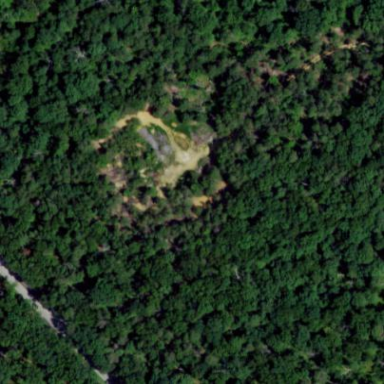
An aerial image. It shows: Forest area with open gravel quarry used by the state for maintaining Parvin State Park roads.